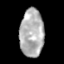
Tissue: skin
Cell type: Epithelial cells
Senescence score: 0.8624
Nuclear area (px): 1125
Mean DAPI intensity: 176.314